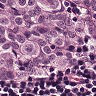
Metastatic tissue present: yes